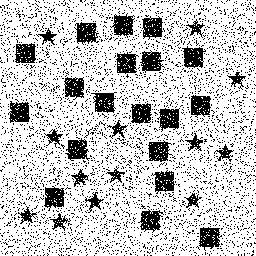
Squares: 19
Triangles: 0
Stars: 13
Total shapes: 32